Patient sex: F
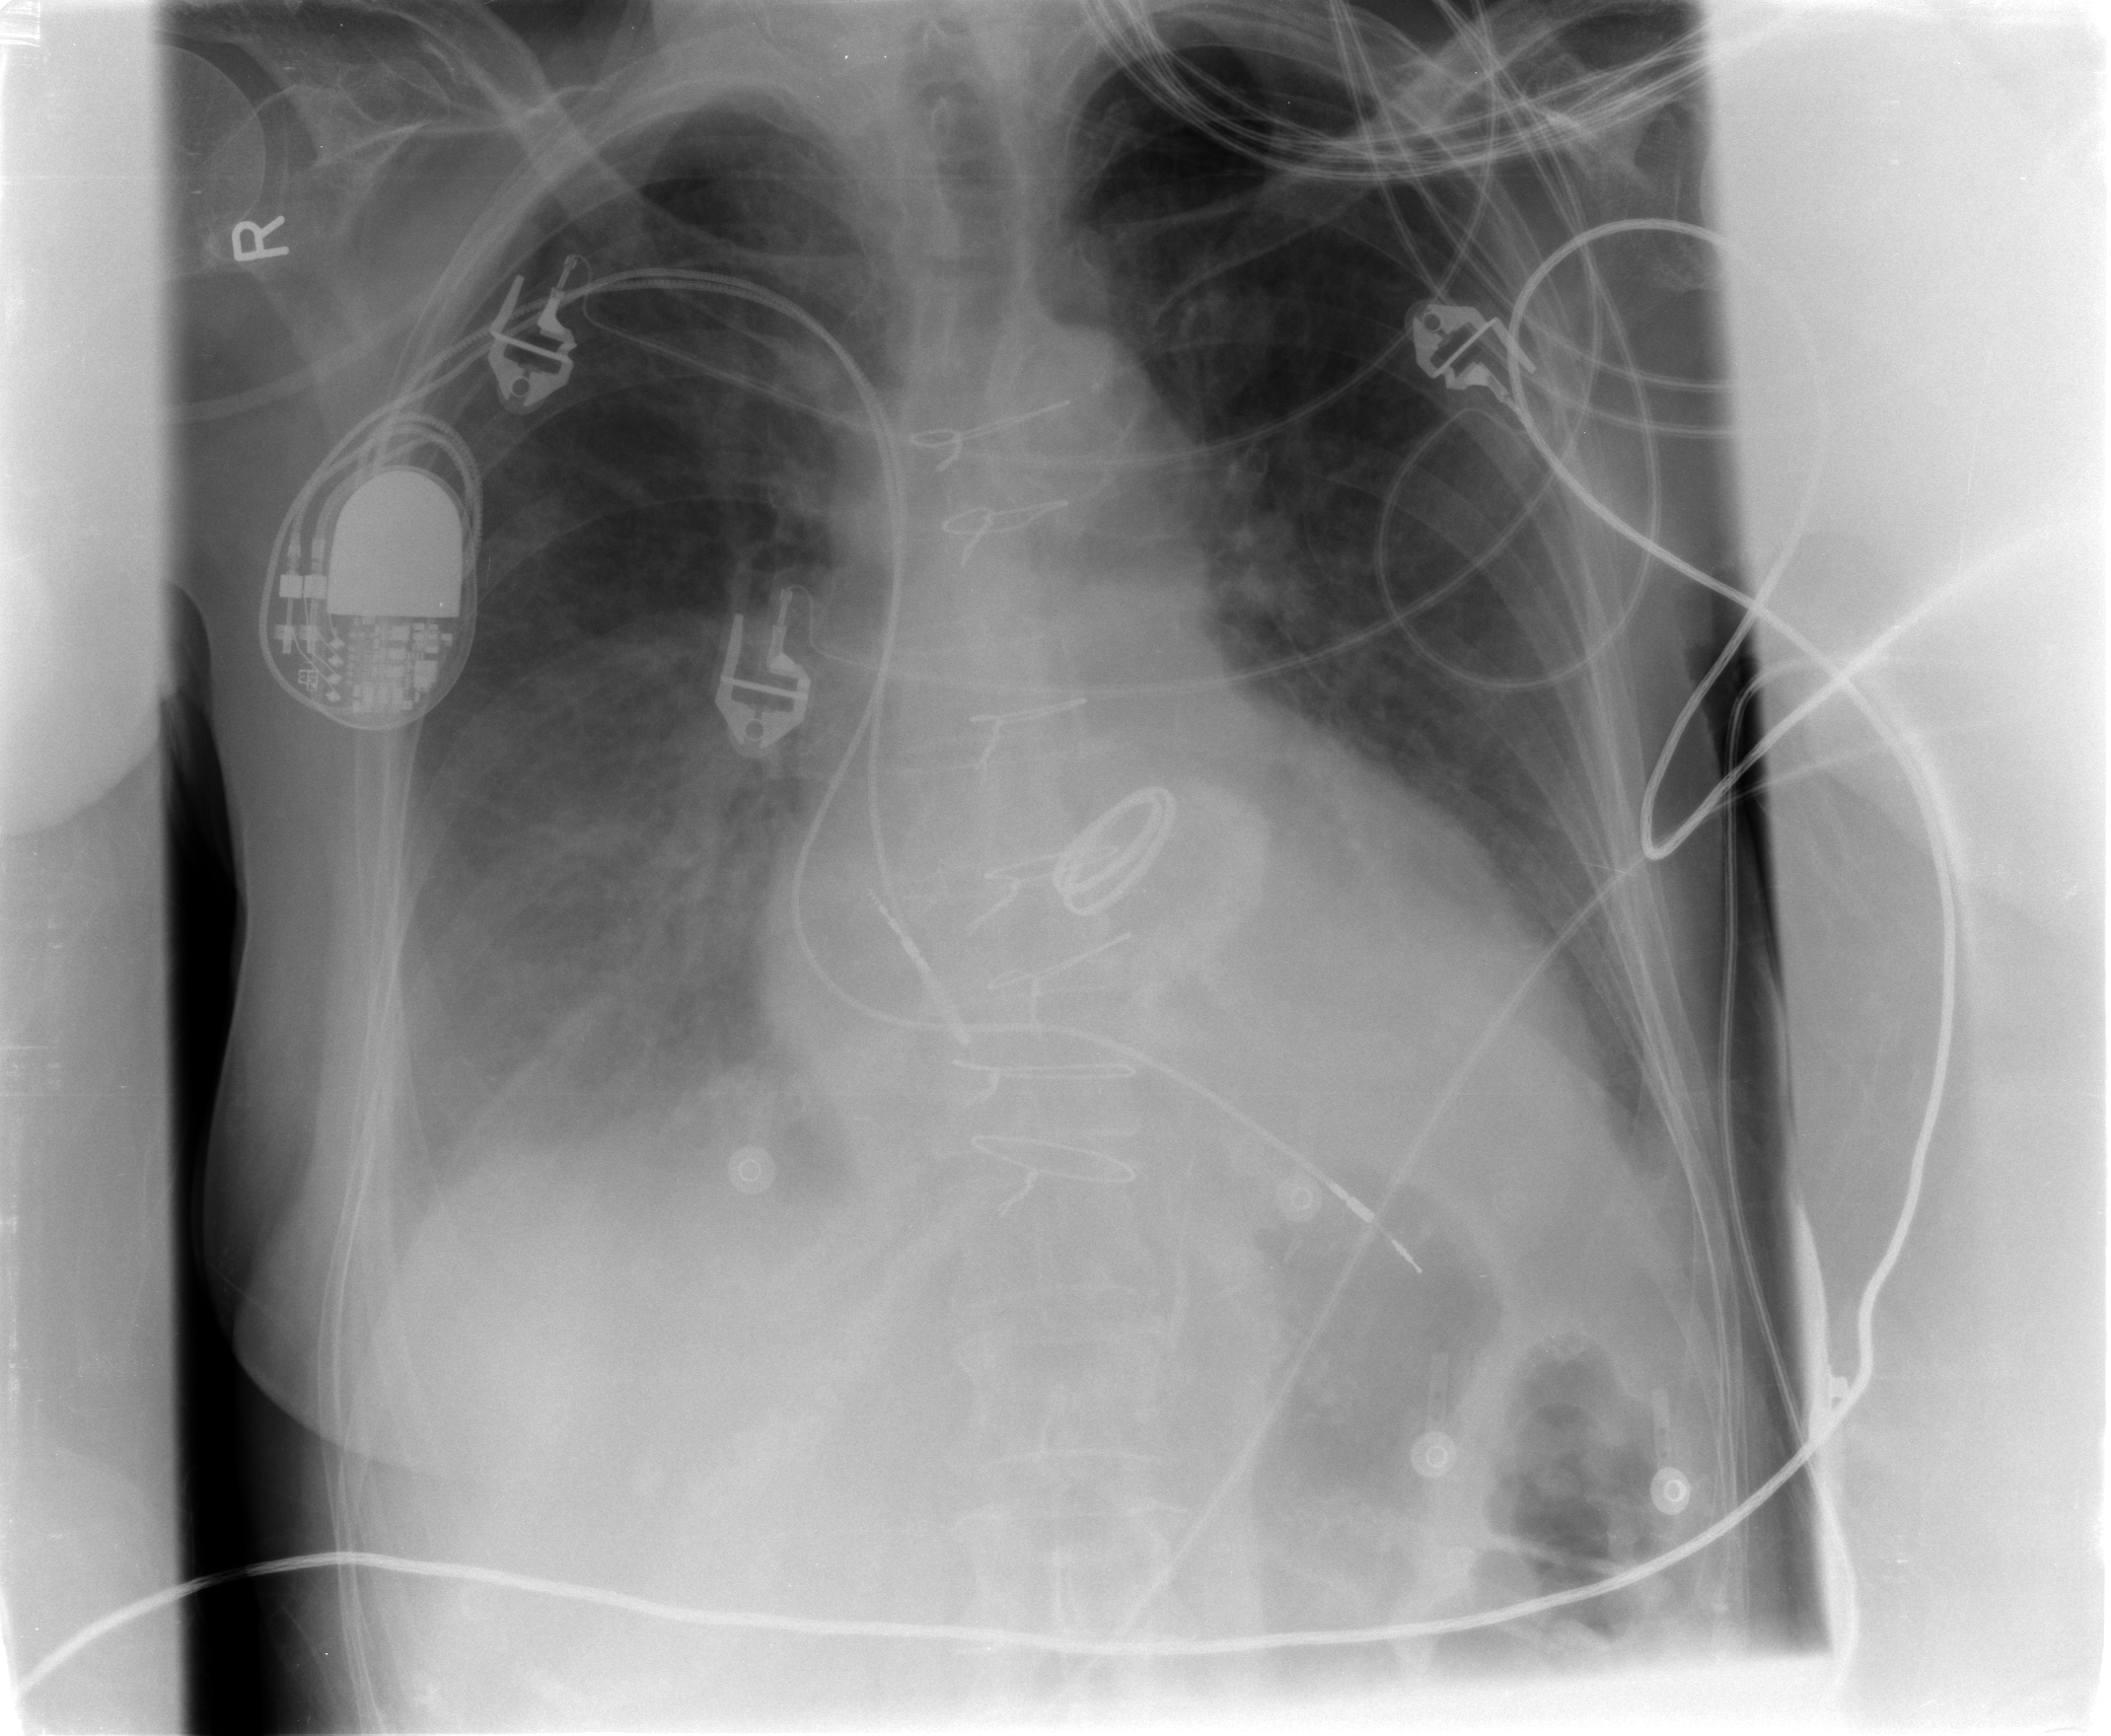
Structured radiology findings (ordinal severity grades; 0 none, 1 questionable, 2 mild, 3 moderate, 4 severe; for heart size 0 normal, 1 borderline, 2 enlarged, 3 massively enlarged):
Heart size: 2
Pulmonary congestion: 2
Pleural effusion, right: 2
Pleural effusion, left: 2
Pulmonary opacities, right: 2
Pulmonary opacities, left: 0
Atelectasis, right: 2
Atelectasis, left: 2